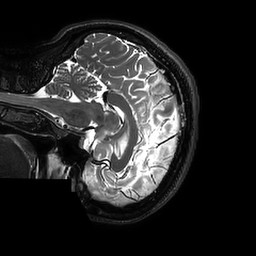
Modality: T2w
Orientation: sagittal
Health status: ill
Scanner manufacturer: philips
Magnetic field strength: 3 T
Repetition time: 2.5 s
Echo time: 0.331 s